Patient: sex F, age 34
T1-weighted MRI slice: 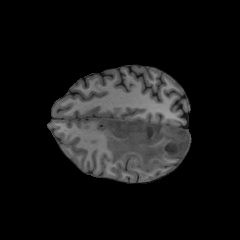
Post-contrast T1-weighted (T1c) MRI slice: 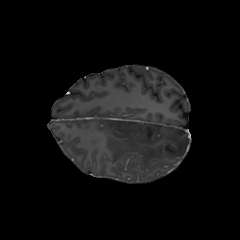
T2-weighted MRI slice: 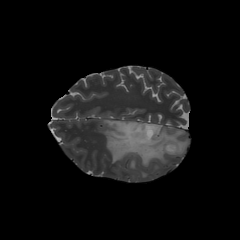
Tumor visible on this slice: yes
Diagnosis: Astrocytoma, IDH-mutant
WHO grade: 3